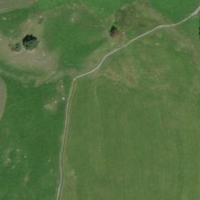
EUNIS habitat code: 24
Species observed at this site:
Parnassia palustris
Epipactis palustris
Lotus corniculatus